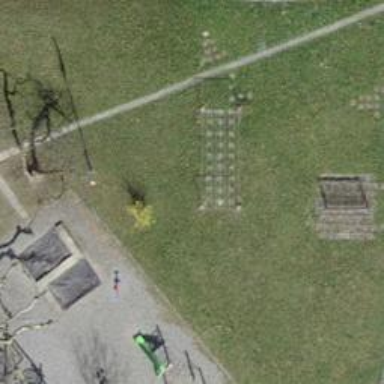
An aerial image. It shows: Playground area for leisure activities on the land.